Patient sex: F
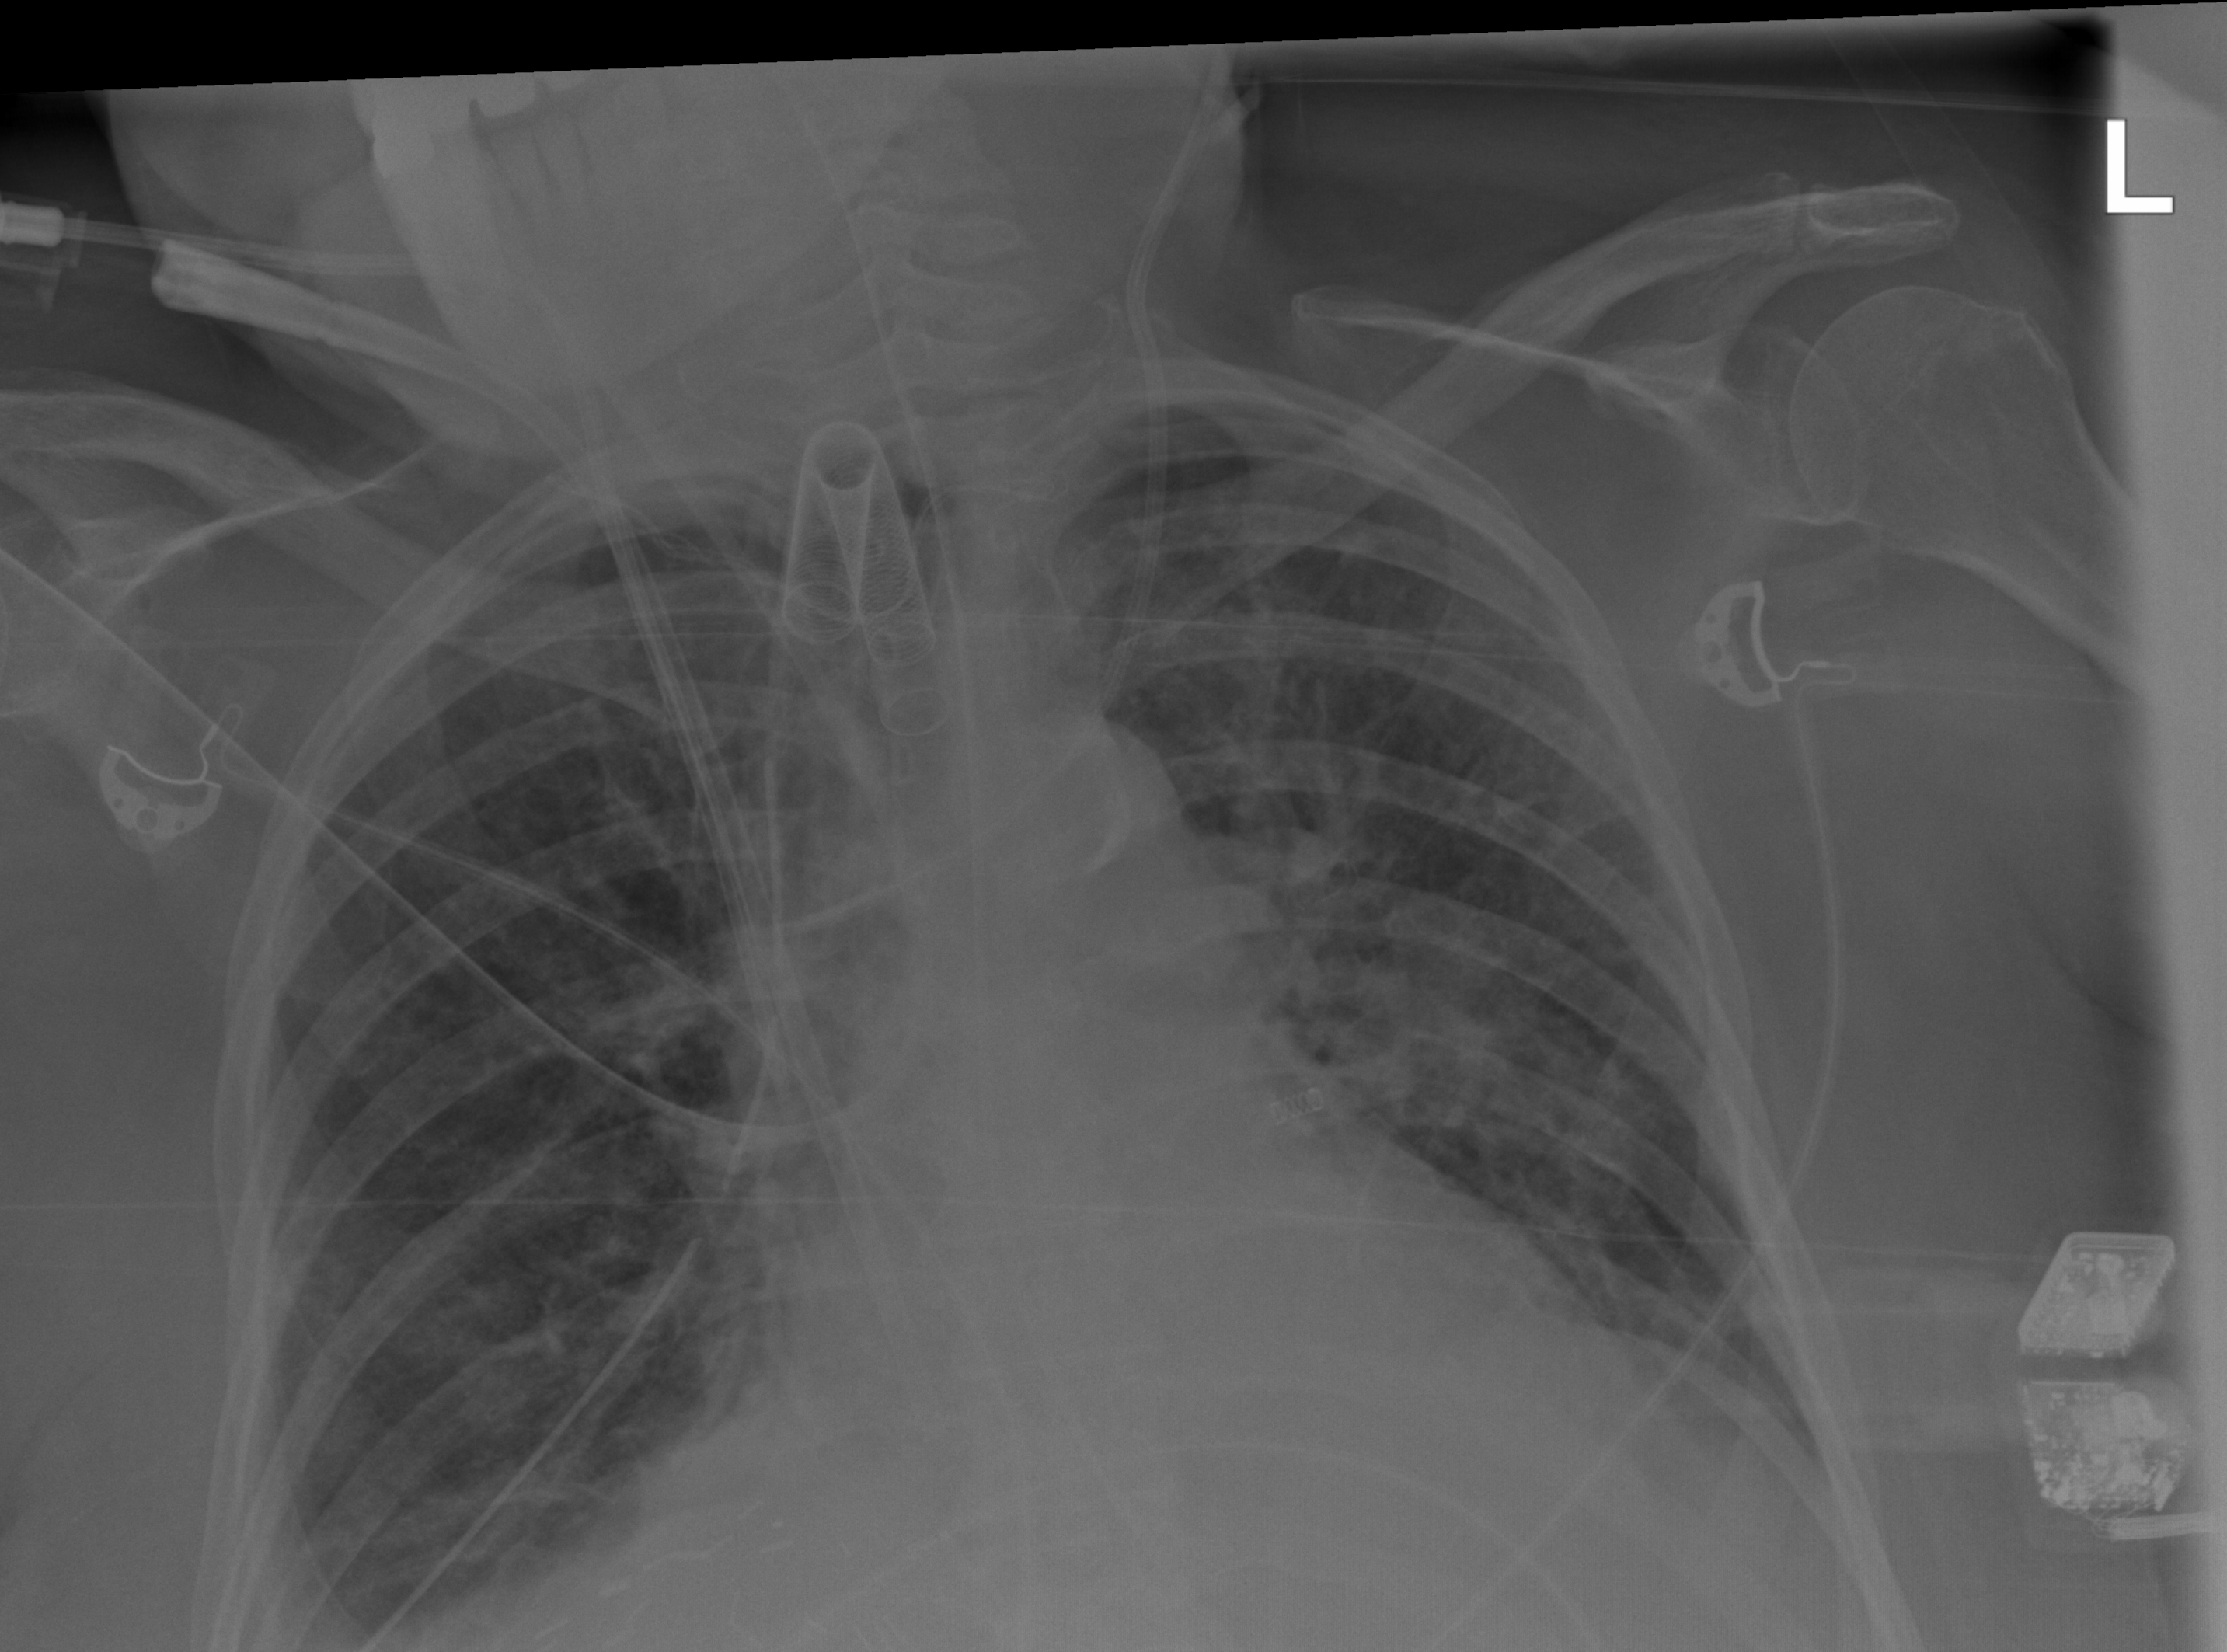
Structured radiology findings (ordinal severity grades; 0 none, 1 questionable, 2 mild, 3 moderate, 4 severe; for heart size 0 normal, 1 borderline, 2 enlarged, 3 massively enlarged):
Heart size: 2
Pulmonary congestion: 2
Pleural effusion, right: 0
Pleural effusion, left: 0
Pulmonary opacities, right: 2
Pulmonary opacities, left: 2
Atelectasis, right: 2
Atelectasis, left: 2